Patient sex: M
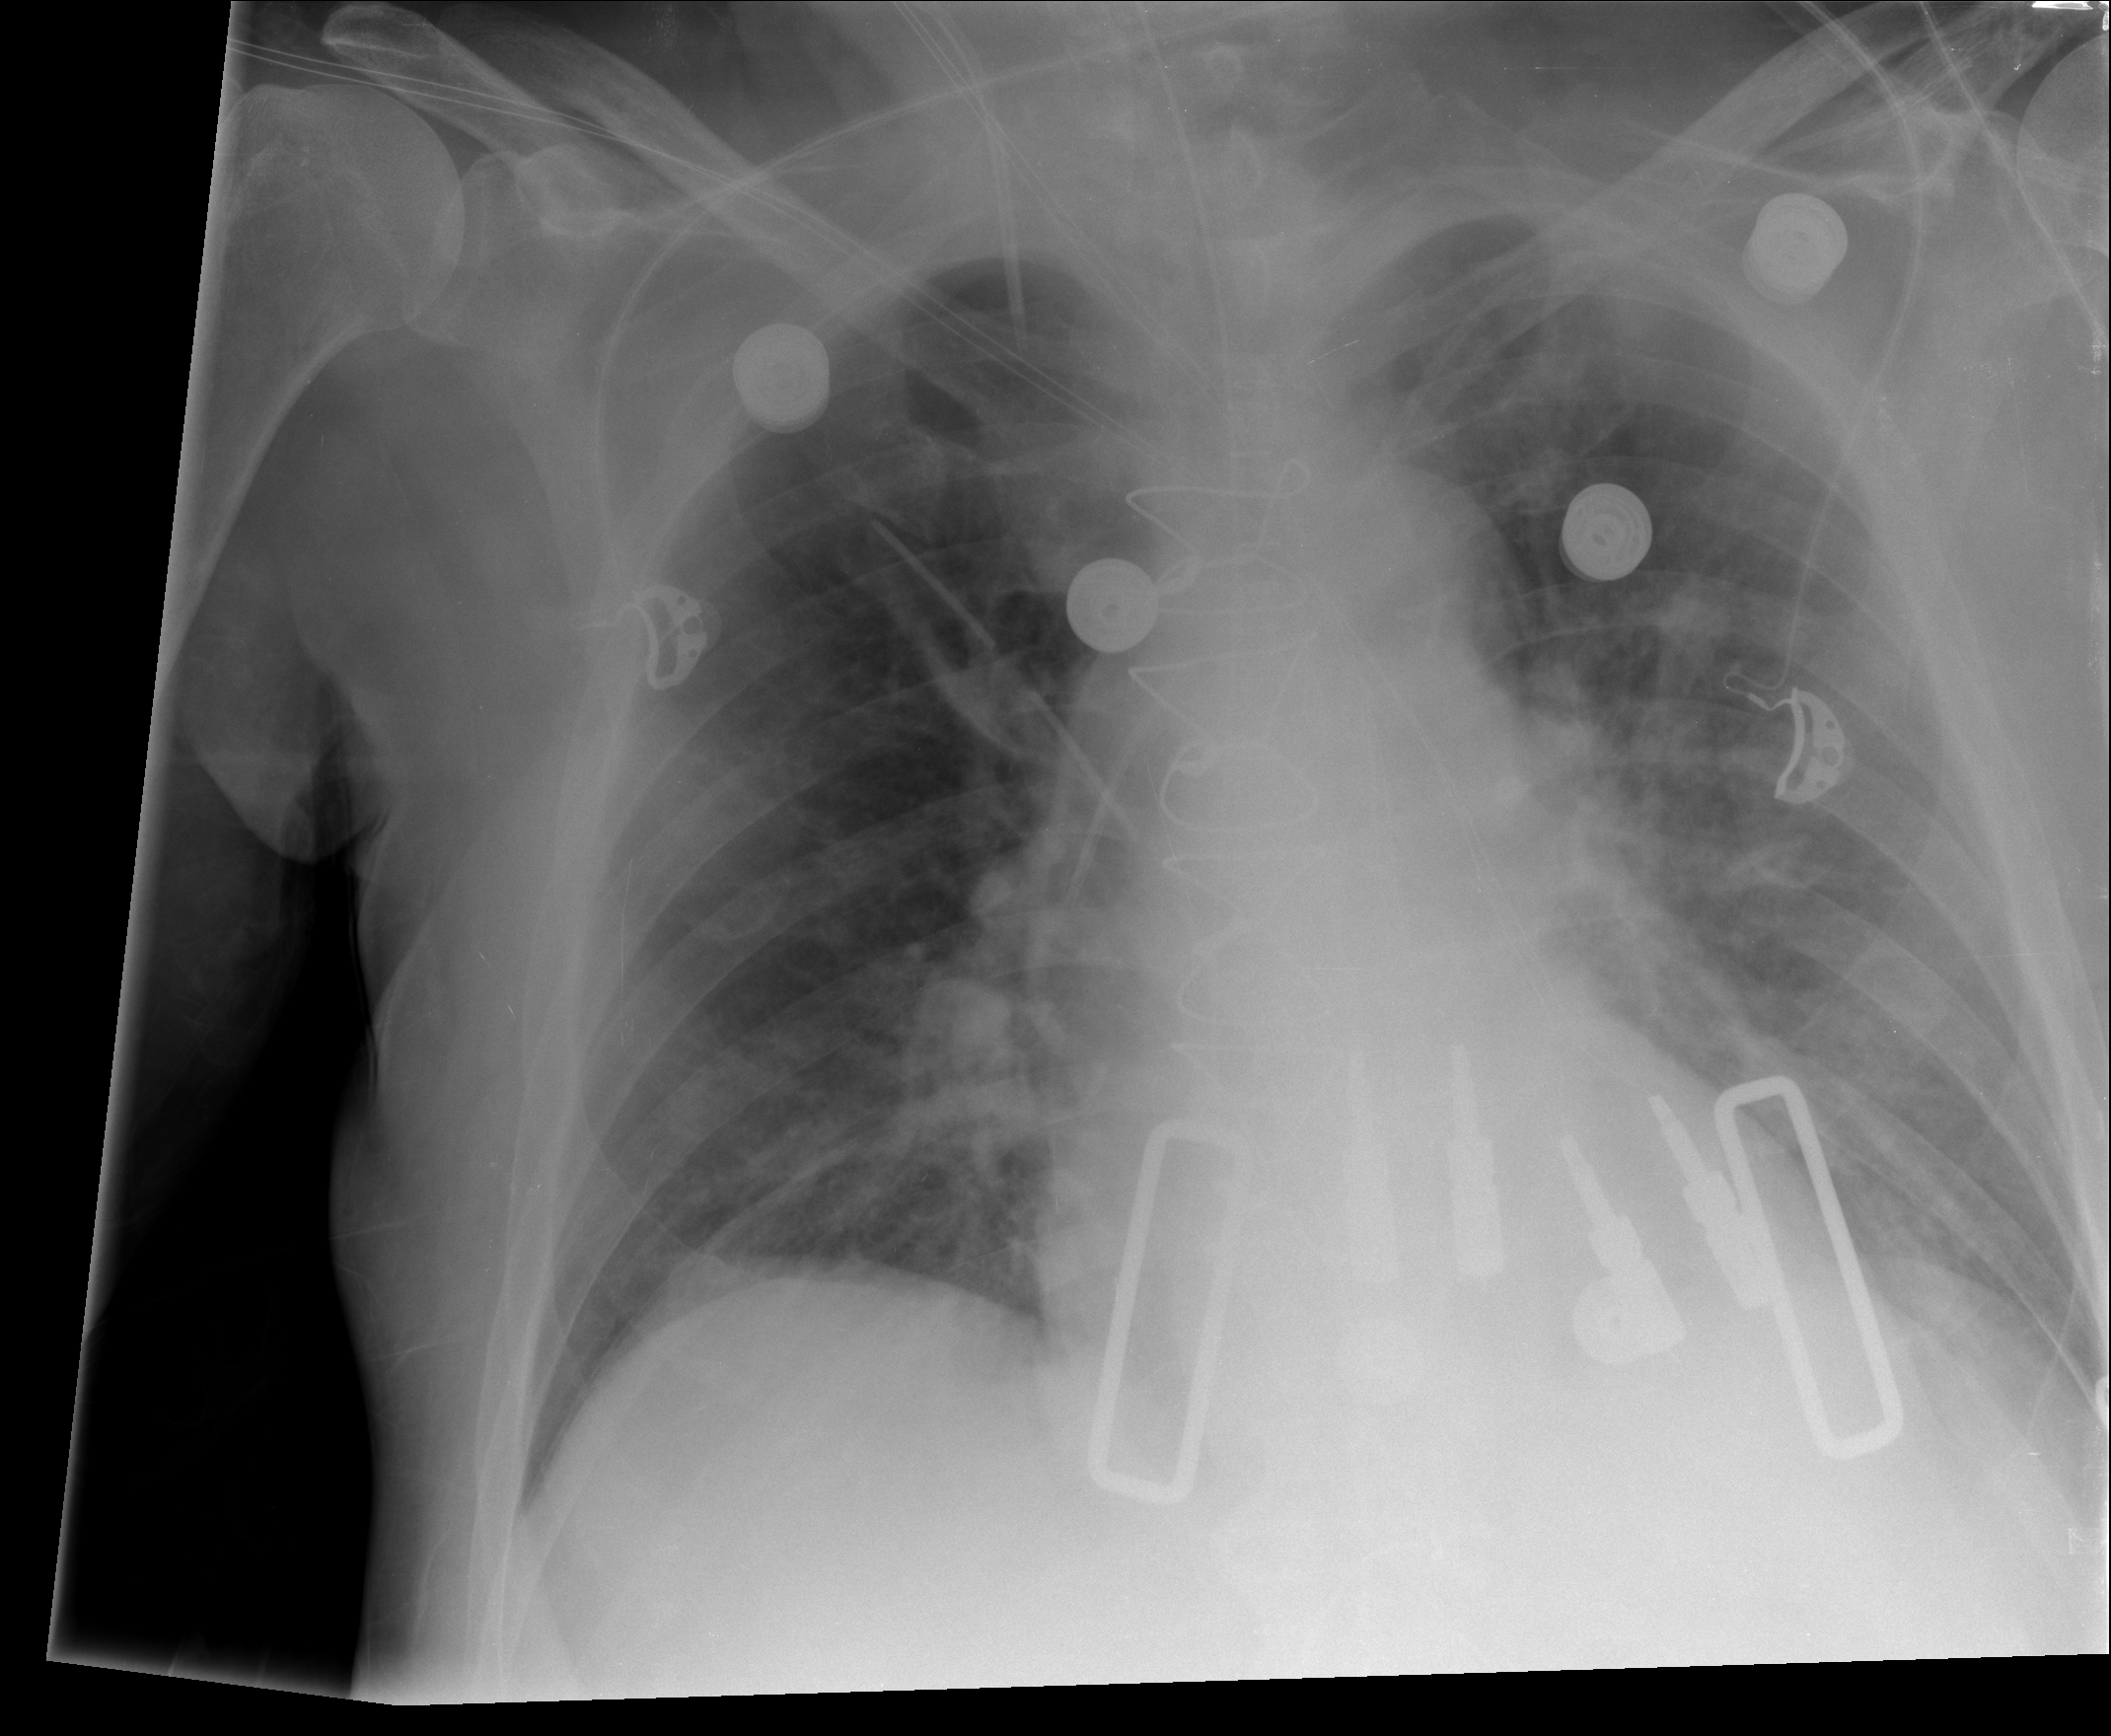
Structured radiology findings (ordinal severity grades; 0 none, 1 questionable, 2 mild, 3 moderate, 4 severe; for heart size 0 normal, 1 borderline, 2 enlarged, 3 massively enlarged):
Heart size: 1
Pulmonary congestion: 2
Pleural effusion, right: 0
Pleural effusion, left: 1
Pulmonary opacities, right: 0
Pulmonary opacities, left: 0
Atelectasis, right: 0
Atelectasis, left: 2